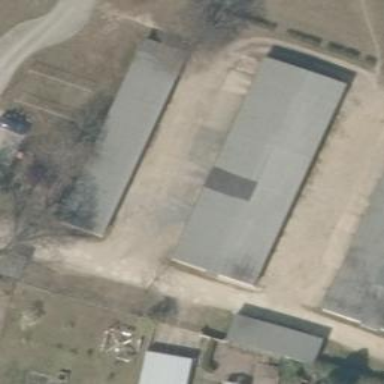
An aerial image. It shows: Group of garages.